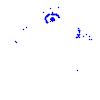
Particle: kaon